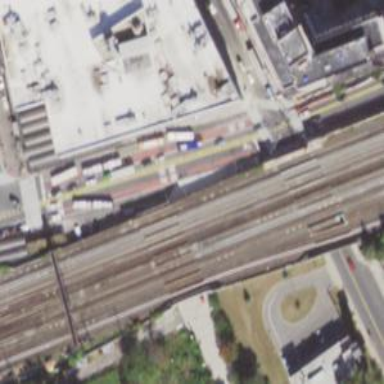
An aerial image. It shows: Electrified rail railway.